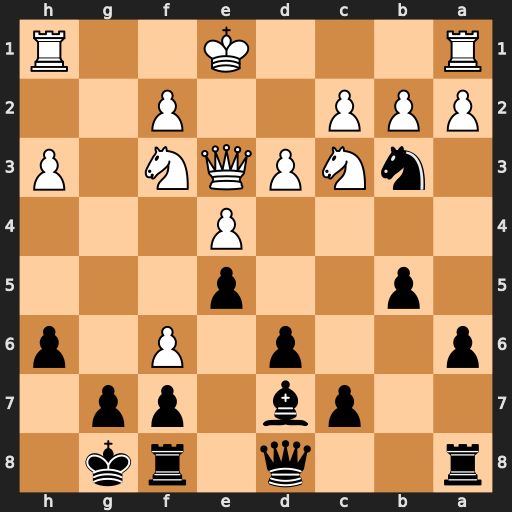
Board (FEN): r2q1rk1/2pb1pp1/p2p1P1p/1p2p3/4P3/1nNPQN1P/PPP2P2/R3K2R
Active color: b
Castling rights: KQ
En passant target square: -
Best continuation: Nxa1